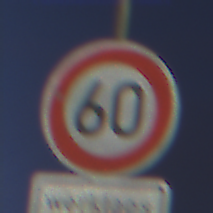
Verkehrszeichen: Geschwindigkeit60
Zusatzzeichen unten: ZeitangabenMitBeschraenkungAufWochentage7
Umgebung: Outdoor, Urban
Tageszeit: Night
Wetter: PartlyCloudy
Licht: Artificial
Jahreszeit: NotSpecified
Kontrast: HighContrast